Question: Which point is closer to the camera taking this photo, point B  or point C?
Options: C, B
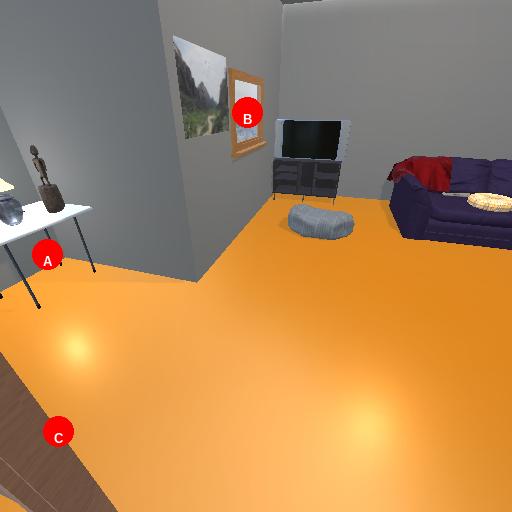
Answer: C